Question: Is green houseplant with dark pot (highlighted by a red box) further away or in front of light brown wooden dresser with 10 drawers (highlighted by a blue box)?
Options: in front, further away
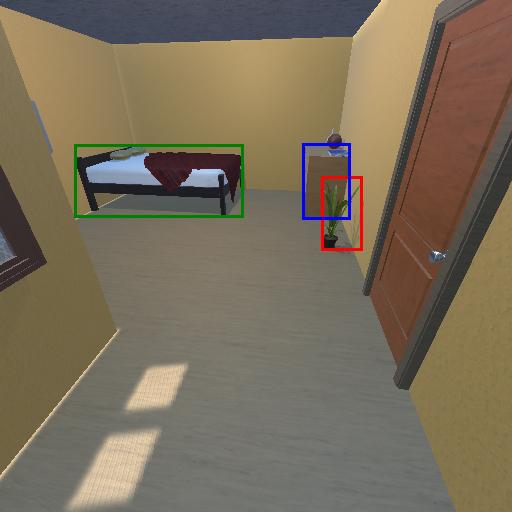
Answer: in front